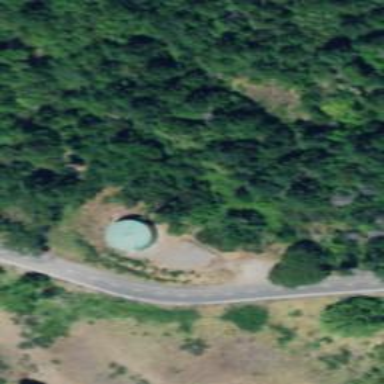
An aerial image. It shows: Storage tank with man-made structure.